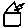
Label: house